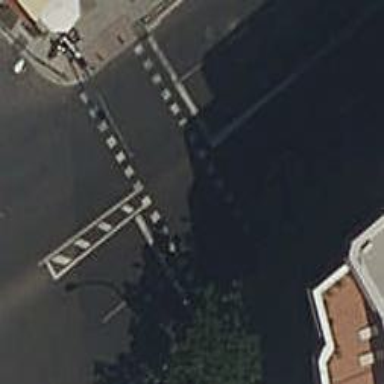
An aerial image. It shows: Footway crossing with traffic signals.